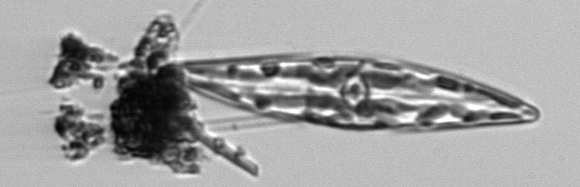
Label: Pleurosigma